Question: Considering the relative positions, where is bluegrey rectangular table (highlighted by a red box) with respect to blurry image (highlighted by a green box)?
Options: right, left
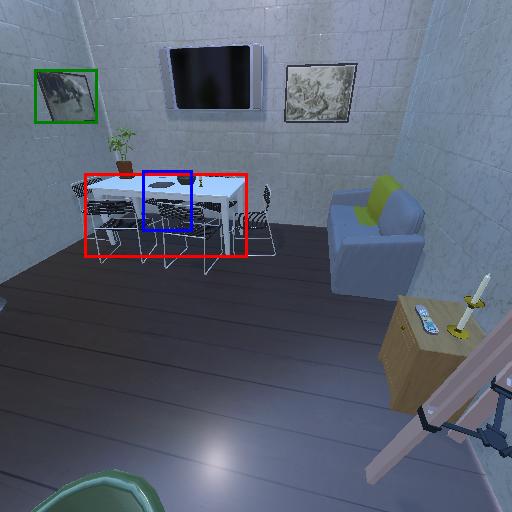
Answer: right